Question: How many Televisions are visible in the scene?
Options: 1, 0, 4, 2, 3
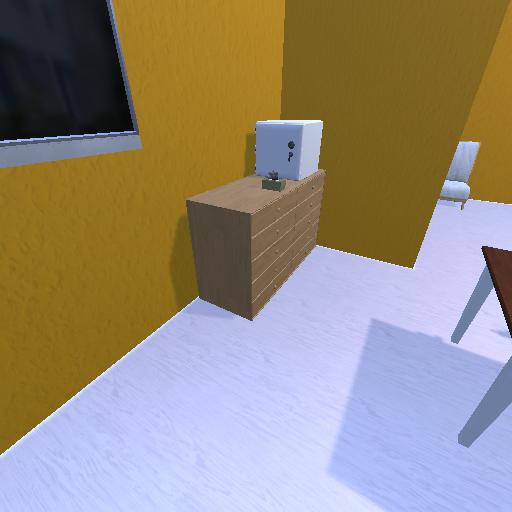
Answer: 1